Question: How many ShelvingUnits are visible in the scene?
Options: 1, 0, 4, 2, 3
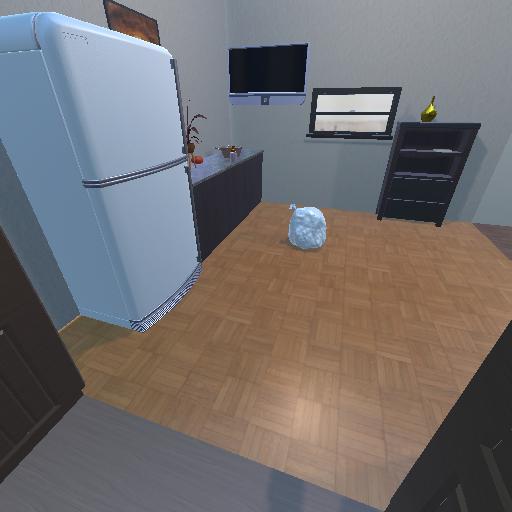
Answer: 1